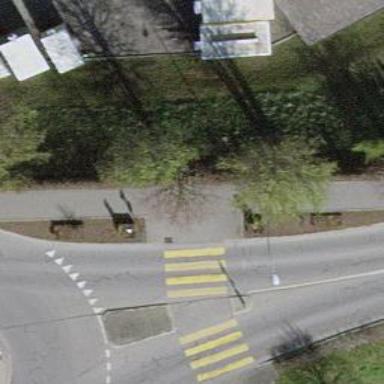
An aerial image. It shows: Sidewalk along the footway.